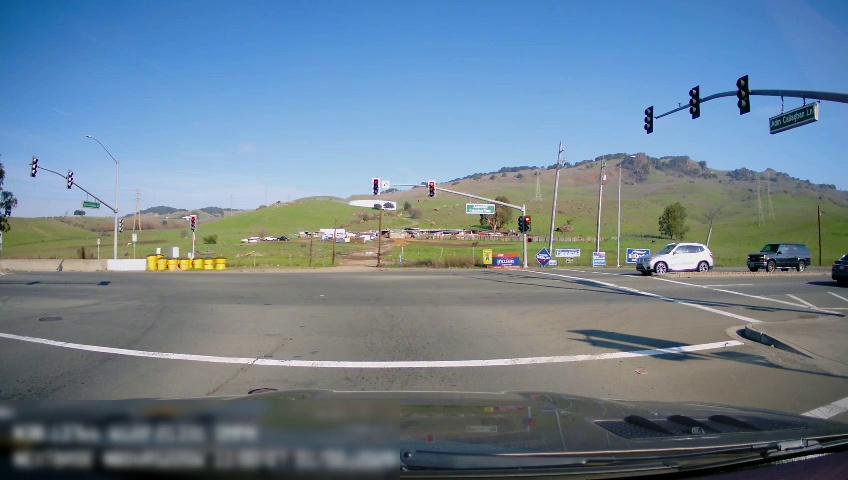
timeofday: Day
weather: Sunny
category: Drivable Space
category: Vehicles | SUV
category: Vehicles | SUV
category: Vehicles | Car
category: Lanes | Opposite Lane
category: Traffic | Lights
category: Traffic | Lights
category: Traffic | Lights
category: Traffic | Lights
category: Traffic | Lights
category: Traffic | Lights
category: Traffic | Lights
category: Traffic | Signs
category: Traffic | Lights
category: Traffic | Lights
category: Traffic | Signs
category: Traffic | Lights
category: Traffic | Lights
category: Traffic | Signs